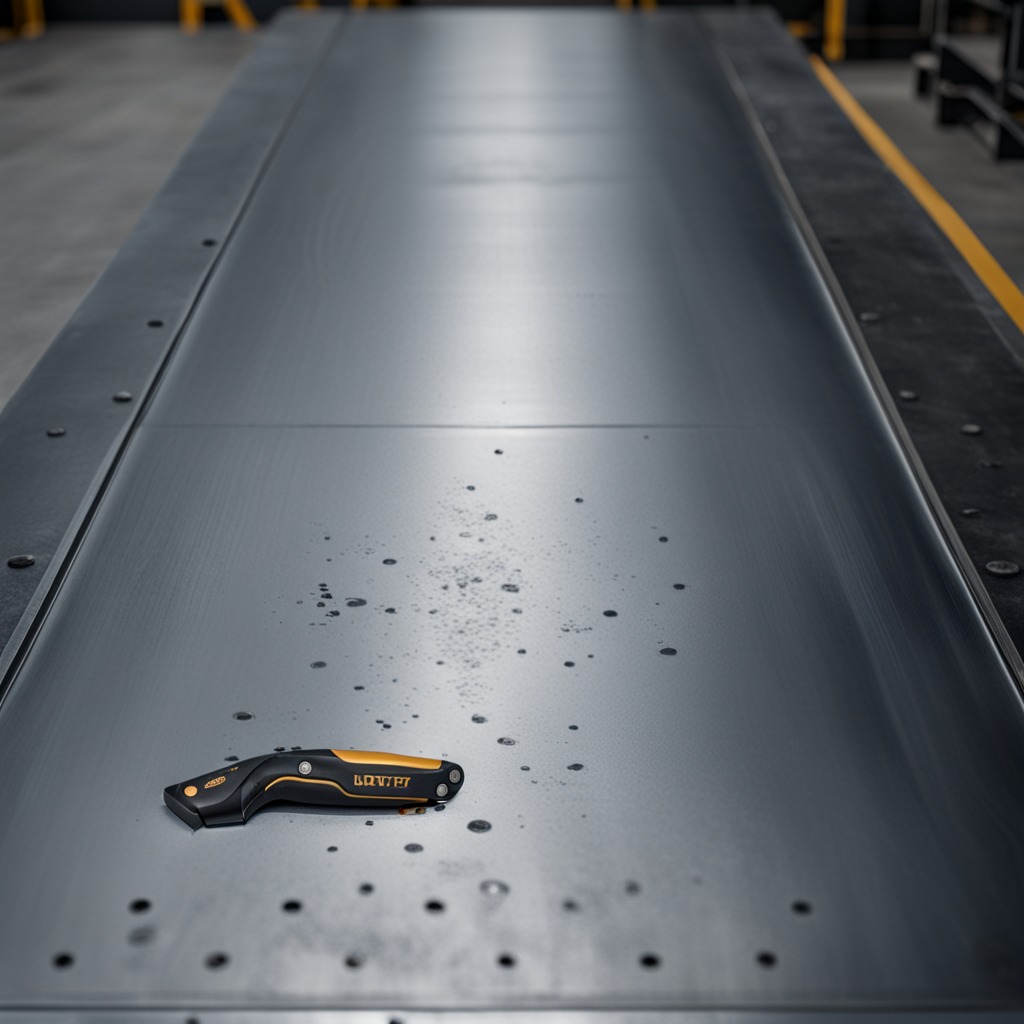
A utility knife is lying on the cold steel table in a mining workshop.